Question: I'm working on a regex-analyzer that has syntax highlighting as a feature.
My site uses an overlay of two contenteditable divs.

Because of the difficulty in getting the cursor position and maintaining that even as tags are added and subtracted, I decided the best route was to have two contenteditable divs, one on top of the other. The first ('#rInput') is pretty plain. If not for some nuisance problems that made me switch from a textarea, it could be a textarea. The second ('#rSyntax') gets its value from 'rInput' and provides syntax highlighting. I make sure that both are always scrolled to the same position so that the overlay is perfect (However, I also use a transparent ('rgba(...)') font on 'rSyntax', so that if a momentary sync-delay should occur, the text is still legible.)
In the lower portion snapshot above, the code of the contenteditable 'rSyntax' is this:
'''
<span class="cglayer">(test<span class="cglayer">(this)</span>string)</span>
'''
While 'rInput', positioned exactly on top, contains only this
'''
(test(this)string)
'''
The problem with this method is that I want to offer some alt-tooltips (or a javascript version) when a user mouses over. When the user mouses over 'rInput', I would like to pass the mouseover event to elements of 'rSyntax'.
I'd like mousing over '(test ... string)' to show "Capturing group 1", while mousing over '(this)' would show "Capturing group 2", or if it were '(?:test)', it would say "Non-capturing group".
The terminology is a little tough because searching for things like "above" and "below" pulls up a lot of results that have nothing to do with 'z-index'.
I did find the css property 'pointer-events' which sounded ideal for the briefest moment but doesn't allow you to filter pointer events (set 'rInput' to receive clicks, scrolls, but pass 'mouseover' through to 'rSyntax' and its child-elements.
I found 'document.elementFromPoint' which may offer a solution but I'm not really sure how. I thought I would try 'document.getElementById('rInput').getElementFromPoint(mouseX,mouseY)', but this function is not available to child elements.
Theoretically, I could hide the 'rInput' on mousemove, using a setTimeout to put it back quickly, and then a tooltip should appear when mousing over child elements of 'rSyntax', but that doesn't seem like the best solution because I don't want 'rSyntax' to be clickable. Clicks should always go to 'rInput'.
It's possible to disable the mouseover wizardry while 'rInput' has the focus, but then tooltips from 'rSyntax' won't work, and though I haven't tried this method, I'm not sure if passing a click event from 'rSyntax' to 'rInput' would position the cursor properly.
Is there a method to make this work?
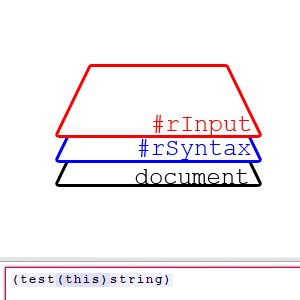
Answer: ## Update
The best solution was to move the syntax highlighter 'rSyntax' to an iframe because then I can pass 'elementFromPoint()' without flickering the div which really is a vast improvement.
'''
$(document).on("mousemove", "#rInput", function (e) {
$element = $(document.getElementById('frSyntax').contentDocument.elementFromPoint(e.pageX,e.pageY));
if ($element.attr("id") != "frSyntax" && $element.attr("id") != "rSyntax" && $element.attr("title") && $element.attr("title").length) {
$mother.find(".dashed").removeClass("dashed")
$element.addClass("dashed")
$("#syntip").html($element.attr("title"))
$("#syntip").css({"top": e.pageY+10, "left": e.pageX, "display": "inline-block"})
} else {
$mother.find(".dashed").removeClass("dashed");
$("#syntip").hide()
}
})
'''
And at the beginning of my '$(document).ready(...', I added this
'''
$('#frSyntax').load(function(){
$mother = $("#frSyntax").contents();
//frSyntax is the name of the iframe.
$syntax = $mother.find("#rSyntax")
});
'''
## First Solution
### I'll leave this here in case it's more like what someone wants.
From further research, I feel like the only approach is 'mousemove' wizardry making the element disappear, finding the element below, with 'document.elementFromPosition', and popping it back in.
I'm still looking for advice if anyone has a better option.
The trouble is that this "flickering" will cause 'mousemove' and 'mouseover' to keep triggering, which is needless. So I created a variable to log the coords and only apply a change when the mouse actually moved.
'''
$(document).on("mousemove", "#rInput", function (e) {
if (holdmouse != (e.pageX + "," + e.pageY)) {
$("#rInput").hide();
element = $(document.elementFromPoint(e.pageX,e.pageY));
if (element.attr("id") != "rInput" && element.attr("id") != "rSyntax") {
$(".classes, .cglayer").css("border-bottom","none");
element.css("border-bottom","2px dashed black")
$("#syntip").html(element.attr("title"))
$("#syntip").css({"top": e.pageY+10, "left": e.pageX, "display": "inline-block"})
holdmouse = e.pageX + "," + e.pageY
} else {
$(".classes, .cglayer").css("border-bottom","none");
$("#syntip").hide()
}
$("#rInput").show()
}
})
'''